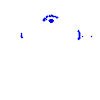
Particle: proton